В сосуд кладут кусок льда массой $m_л$ и заливают порцией воды массой $m_в$. На диаграмме показаны области с указанием конечного состояния содержимого сосуда в зависимости от температуры куска льда $t_л \in [-100\,^{\circ}\mathrm{C}; 0\,^{\circ}\mathrm{C}]$ и температуры порции воды $t_в \in [0\,^{\circ}\mathrm{C}; 100\,^{\circ}\mathrm{C}]$.  Известно, что в диапазоне $[-100\,^{\circ}\mathrm{C}; 0\,^{\circ}\mathrm{C}]$ удельная теплоёмкость льда зависит от его температуры по закону: $c_л (t_л )=c+\alpha t_л$, где $c = 2100 ~Дж/(кг \cdot ^{\circ}\mathrm{C})$, $t_л$ — температура льда в градусах Цельсия, а $\alpha$ — некоторая постоянная величина. Удельная теплоёмкость воды $2c=4200 ~Дж/(кг\cdot ^{\circ}\mathrm{C})$, а удельная теплота плавления $\lambda=336 ~кДж/кг=2cT$, где $T=80\,^{\circ}\mathrm{C}$. Теплоёмкостью сосуда и тепловыми потерями пренебречь.
Определите $\alpha$ и $\gamma=m_л/m_в$.
Качественно начертите аналогичную диаграмму конечного состояния содержимого сосуда в зависимости от температуры куска льда $t_л \in [-100~^{\circ}\mathrm{C}; 0~^{\circ}\mathrm{C}]$ и температуры порции воды $t_в \in [0~^{\circ}\mathrm{C}; 100~^{\circ}\mathrm{C}]$, но при равных массах льда и воды $m_л = m_в$. Укажите на диаграмме характерные точки.
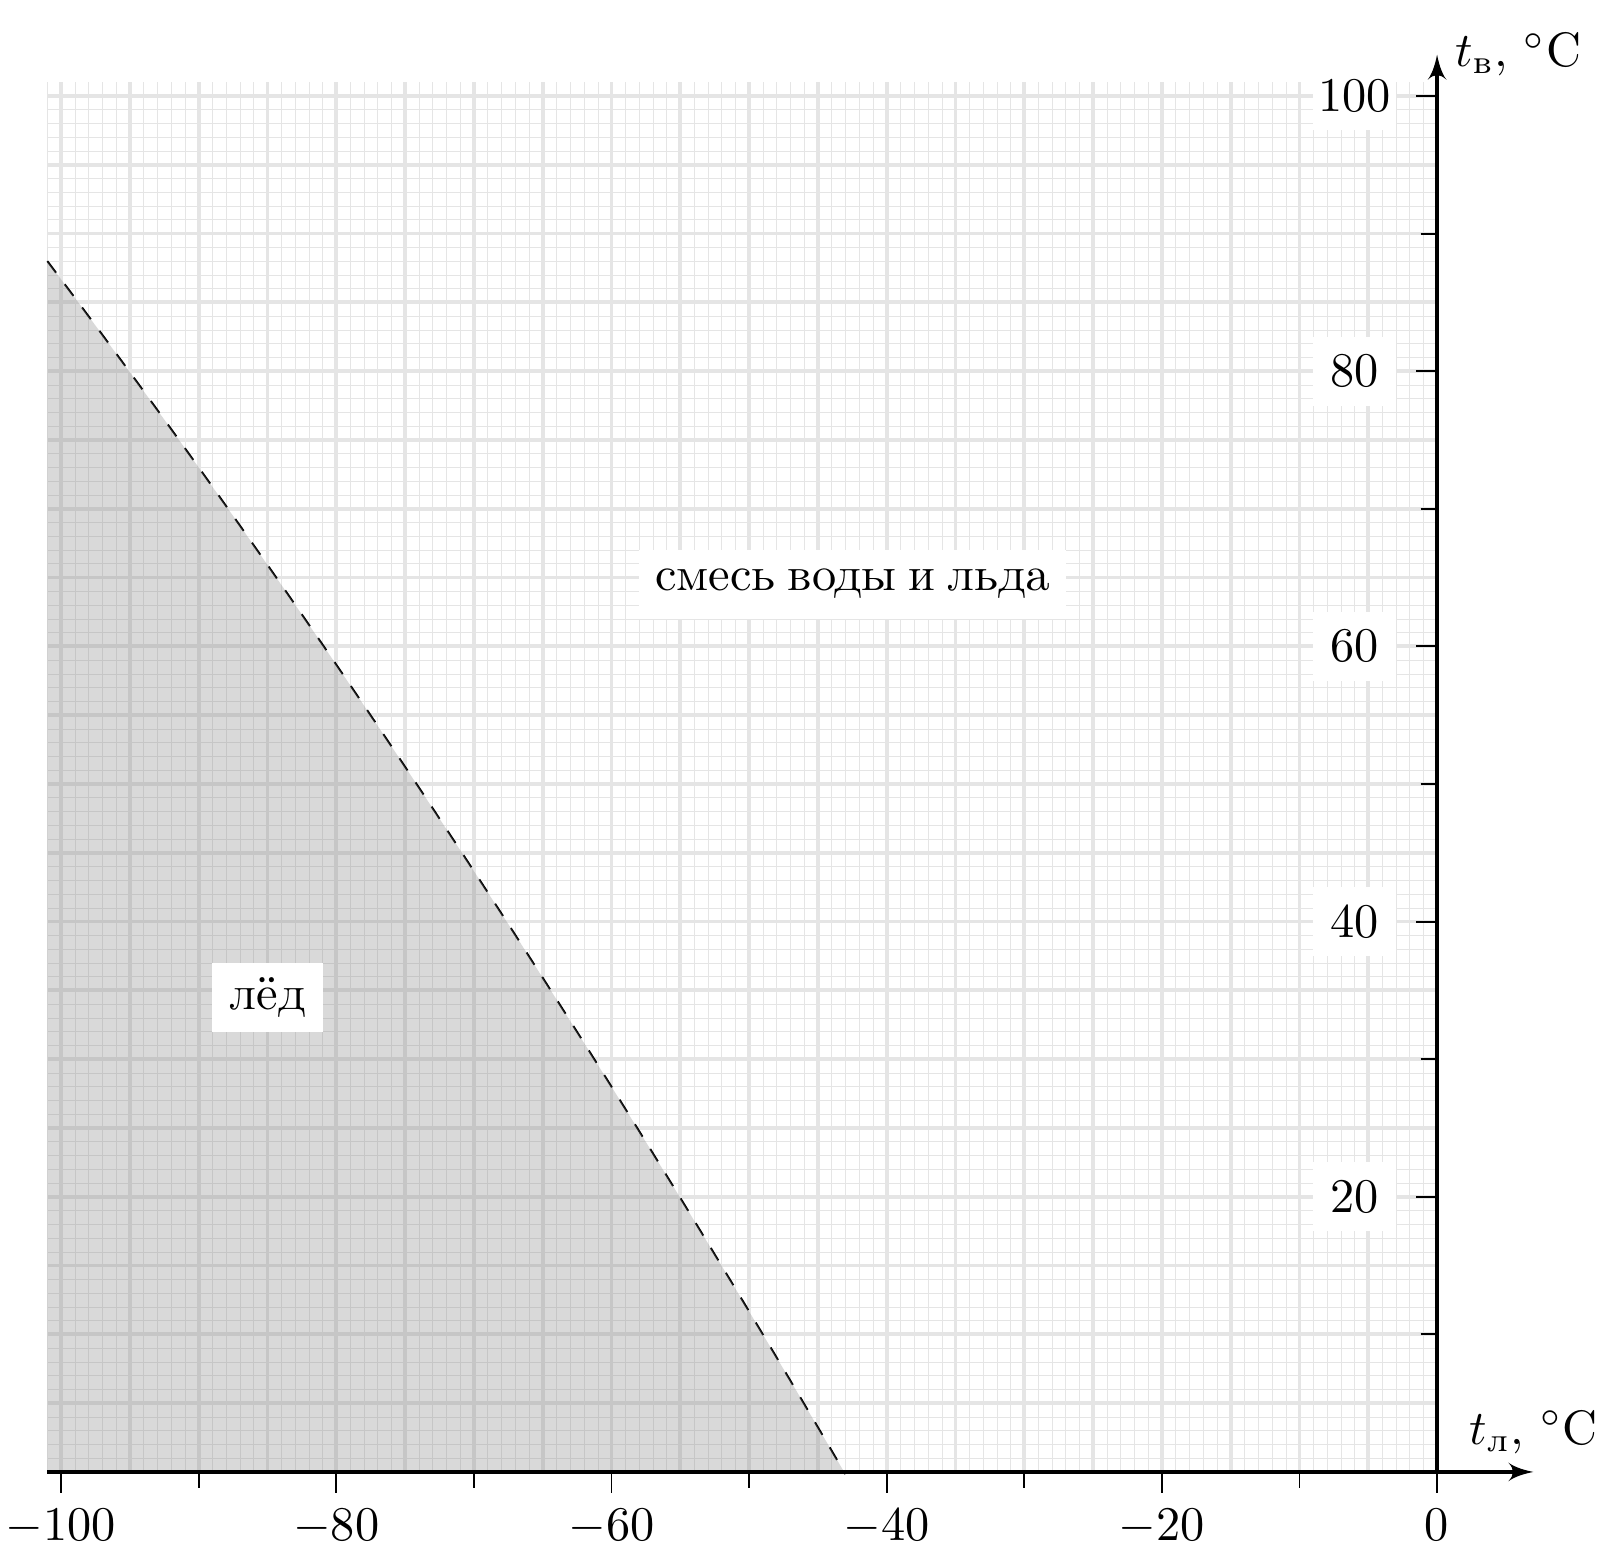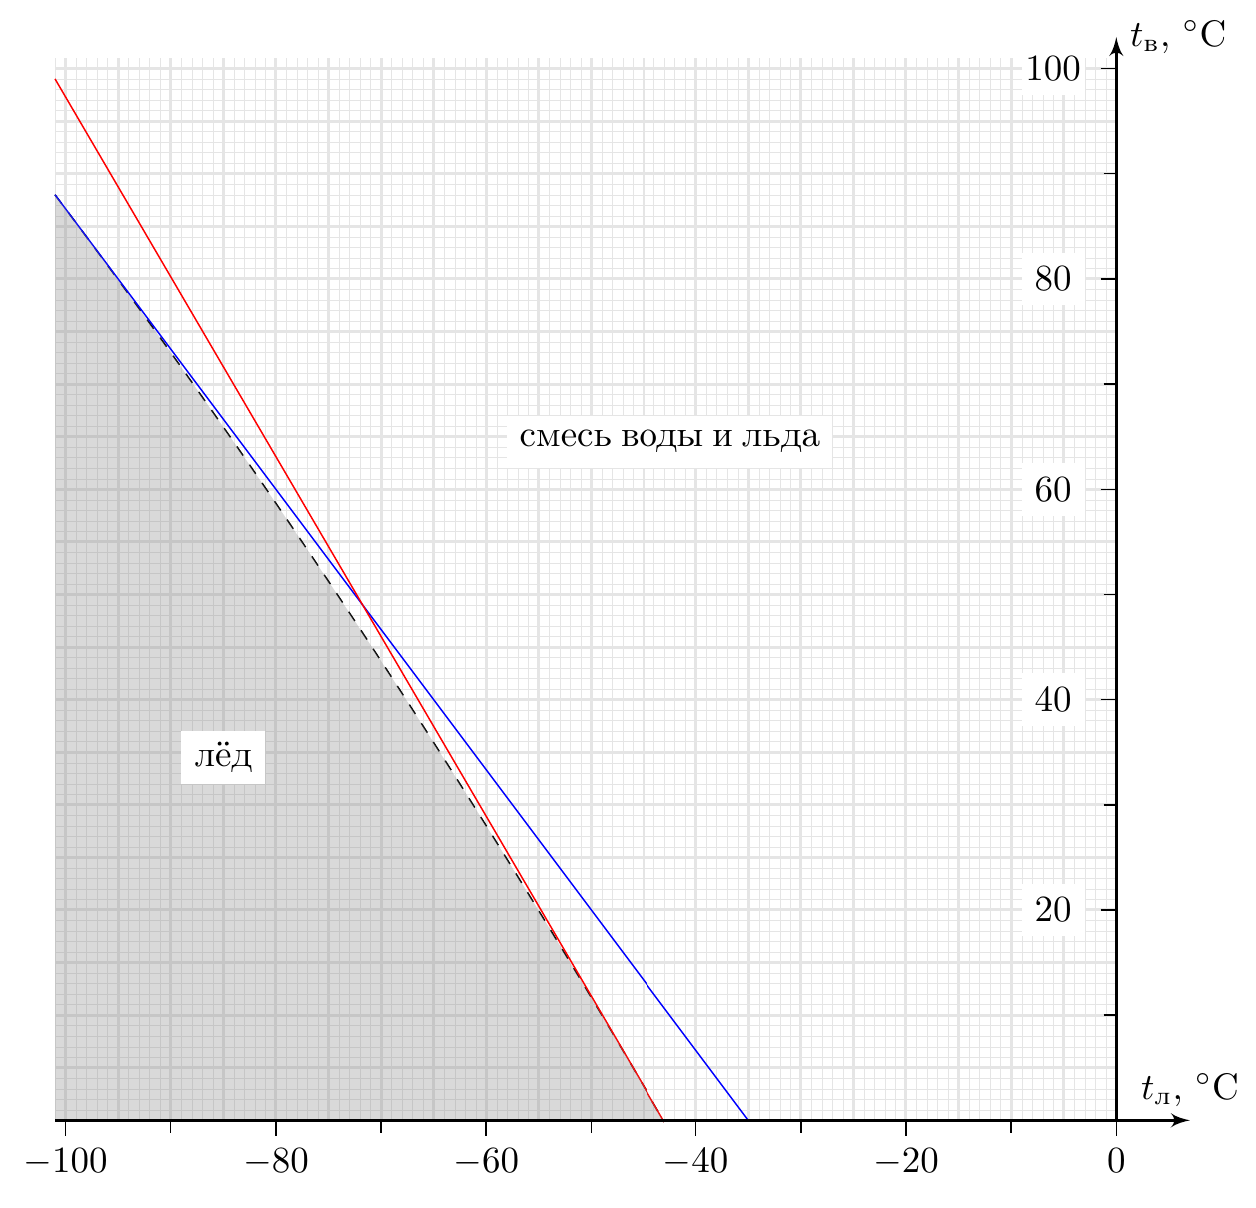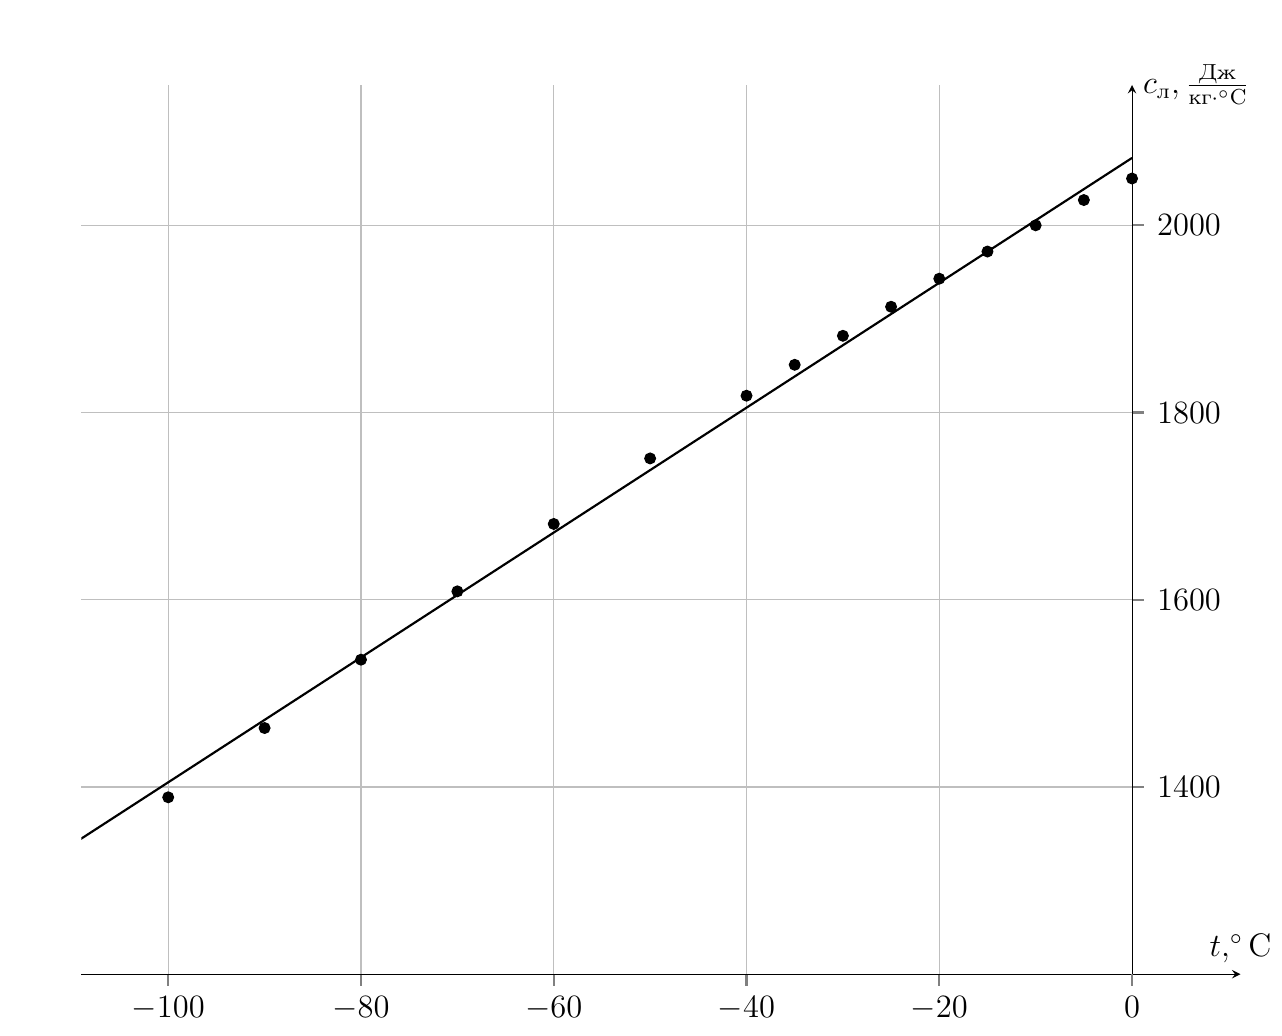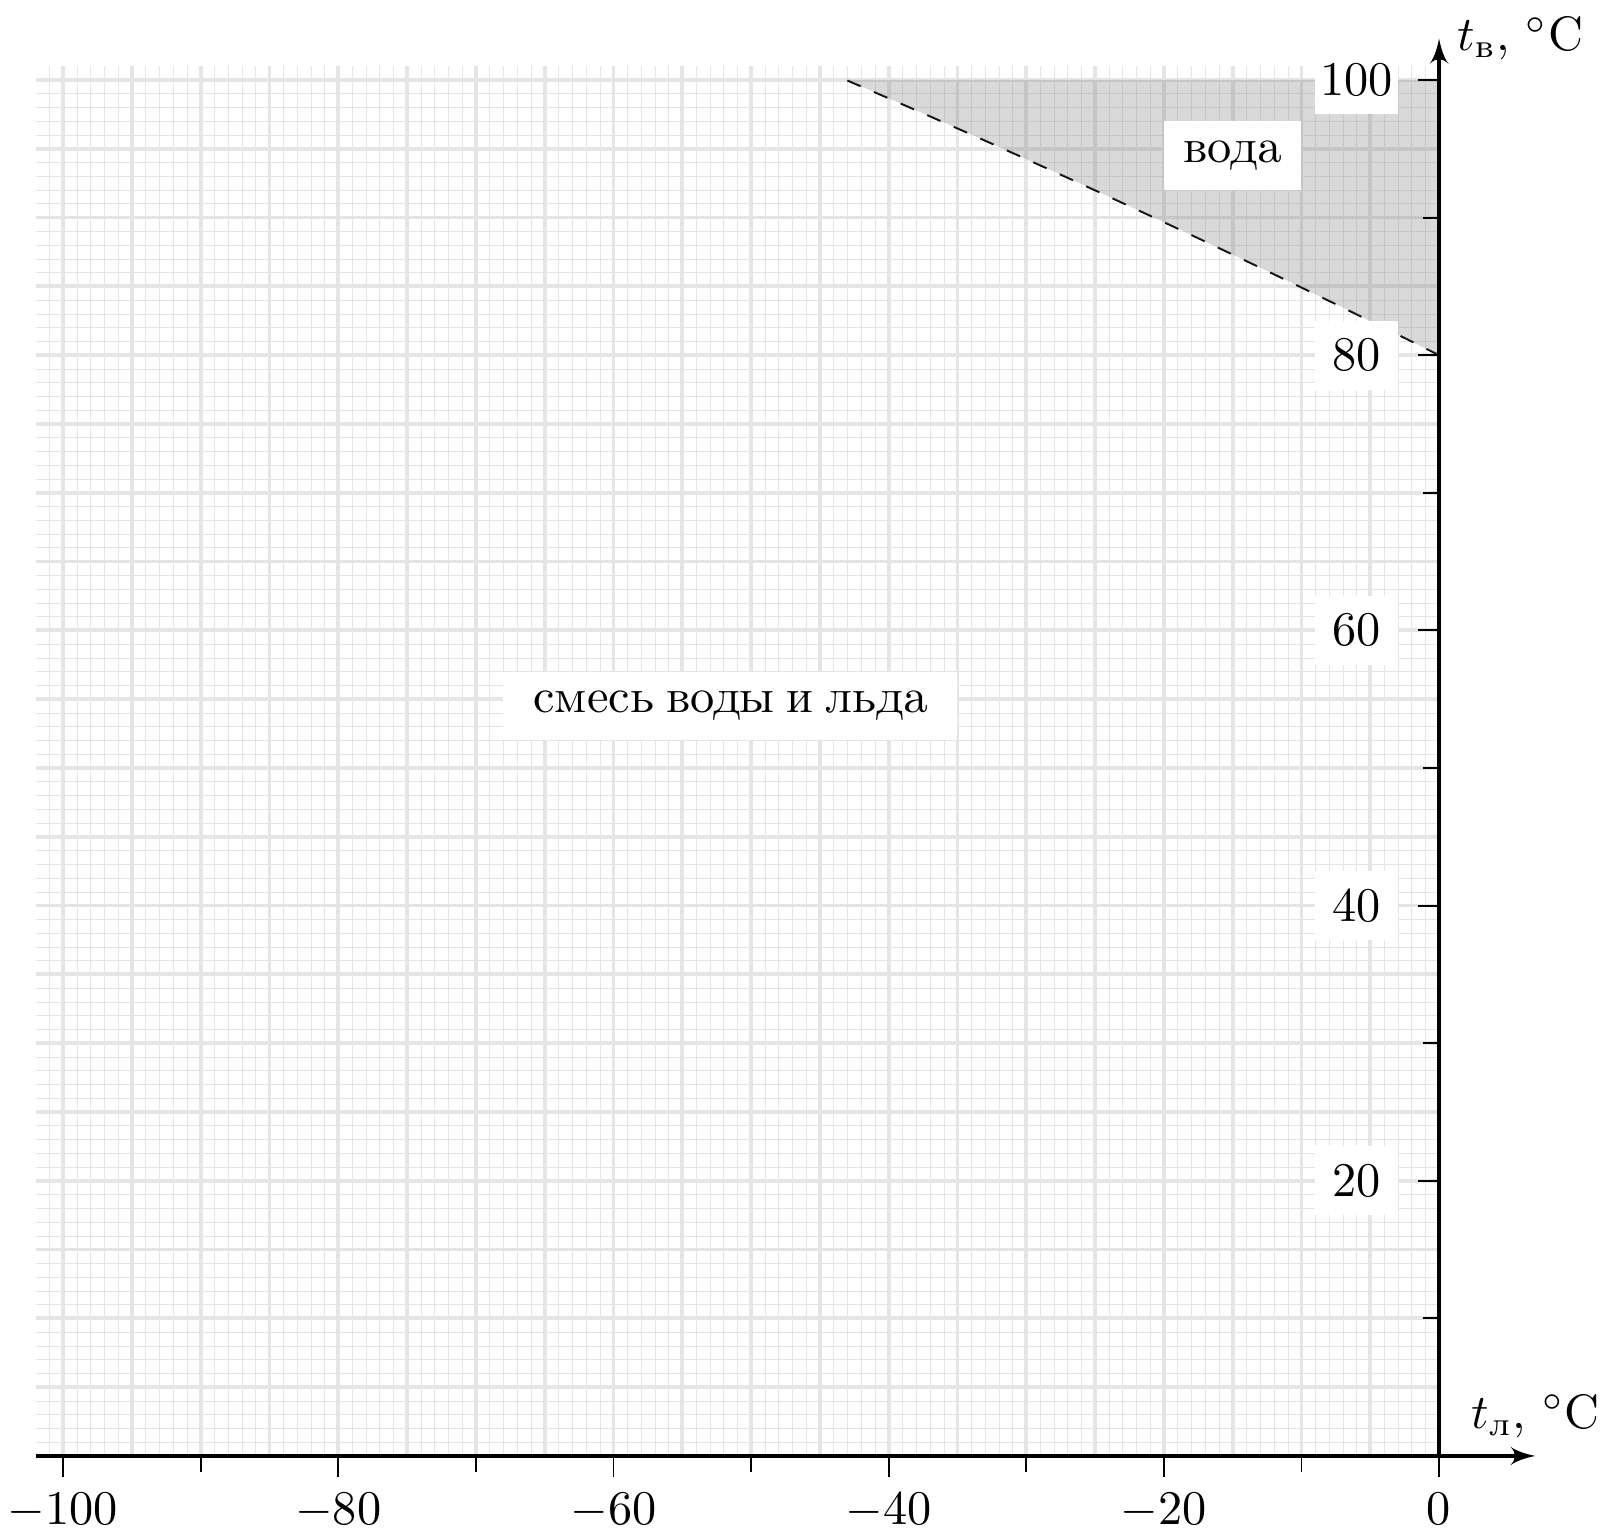
Определите $\alpha$ и $\gamma=m_л/m_в$.
Решение: Первый способ. Пунктирная линия на диаграмме, разделяющая состояния "лёд" и "смесь воды и льда", соответствует льду при температуре плавления $0\,^{\circ}\mathrm{C}$. Выведем уравнение данной линии. Количество теплоты, которое вода отдаёт при остывании до $0\,^{\circ}\mathrm{C}$ и кристаллизации: $Q_{отд} = 2c m_в t_в + m_в \lambda$. Средняя удельная теплоёмкость льда при нагревании от $t_л$ до $0\,^{\circ}\mathrm{C}$ равна $c_{ср} = \frac{c + (c+\alpha t_л)}{2} = c + \frac{\alpha t_л}{2}$. Тогда количество теплоты, необходимое для нагревания льда до $0\,^{\circ}\mathrm{C}$ равно $Q_{получ} = c_{ср}m_л(-t_л) = -(c+\frac{\alpha t_л}{2})m_лt_л$. Так как тепловых потерь нет, $Q_{отд} = Q_{получ}$. Используя обозначения $\gamma=m_л/m_в$ и $\lambda=2cT$, получим искомую зависимость: \[t_в(t_л) = -T - \frac{\gamma t_л}{2} - \frac{\alpha\gamma t_л^2}{4c}.\tag{1}\]Подставив в уравнение $(1)$ точки $(-95; 80)$ и $(-55;20)$ из диаграммы, в которых пунктирная линия хорошо попадает на узлы координатной сетки, получим \[\gamma = 4{,}0\] \[\alpha = 7{,}0~Дж/(кг\cdot (^{\circ}\mathrm{C)}^2)\] Второй способ. Пунктирная линия на диаграмме, разделяющая состояния "лёд" и "смесь воды и льда", соответствует льду при температуре плавления $0\,^{\circ}\mathrm{C}$. Найдём угловой коэффициент касательной, проведённой к этой пунктирной линии, в точке $(t_л; t_в)$. Пусть кусок льда взят при температуре $t_л -\Delta t_л (\Delta t_л \ll t_л)$. Определим, на сколько градусов $\Delta t_в$ теплее необходимо взять воду, чтобы содержимым сосуда был лёд при $0\,^{\circ}\mathrm{C}$. Дополнительное количество теплоты, необходимое для плавления льда равно $\Delta Q_л = c_л(t_л) m_л \Delta t_л$. Это тепло берётся из-за более теплой воды $\Delta Q_в = 2c m_в \Delta t_в$. Так как тепловых потерь нет, $\Delta Q_в = \Delta Q_л$. Модуль углового коэффициента касательной \[k = \frac{\Delta t_в}{\Delta t_л} = \frac{c_л(t_л) m_л}{2сm_в} = \frac{\gamma}{2} (1 + \frac{\alpha}{c}t_л)\tag{1*}\]Этот же результат можно было получить дифференцированием по $t_л$ выражения $(1)$, полученного в первом методе решения.Подставив в уравнение $(1^*)$ значения для модулей угловых коэффициентов касательных $k_1 = |\frac{80 - 20}{(-90) - (-55)}| = 1{,}714$ и $k_2 = |\frac{80 - 0}{(-95) - (-35)}| = 1{,}333$, проведенных к точкам пунктирной линии $t_л^{(1)} = -43\,^{\circ}\mathrm{C} $ и $t_л^{(2)} = -100\,^{\circ}\mathrm{C}$ соответственно, получим \[\gamma = 4{,}0\] \[\alpha = 7{,}0~Дж/(кг\cdot (^{\circ}\mathrm{C)}^2)\]  Реальная зависимость (табличные данные) удельной теплоёмкости льда от его температуры имеет такой вид (см. рисунок).

Качественно начертите аналогичную диаграмму конечного состояния содержимого сосуда в зависимости от температуры куска льда $t_л \in [-100~^{\circ}\mathrm{C}; 0~^{\circ}\mathrm{C}]$ и температуры порции воды $t_в \in [0~^{\circ}\mathrm{C}; 100~^{\circ}\mathrm{C}]$, но при равных массах льда и воды $m_л = m_в$. Укажите на диаграмме характерные точки.
Решение: В диаграмме, данной в условии, масса льда была в 4 раза больше массы воды, поэтому конечным состоянием содержимого сосуда не могла быть вода. В данном же пункте задачи, возможно, что конечным состоянием содержимого сосуда может быть и вода.Найдем уравнение линии, соответствующей воде при $0\,^{\circ}\mathrm{C}$.Количество теплоты, которое вода отдаёт при остывании до $0\,^{\circ}\mathrm{C}$: $Q_{отд} = 2c m_в t_в$.Количество теплоты, необходимое для нагревания льда до $0\,^{\circ}\mathrm{C}$ и его плавления: $Q_{получ} = -(c+\frac{\alpha t_л}{2})m_лt_л + m_л \lambda$.Из уравнения $Q_{отд} = Q_{получ}$ получим искомую зависимость:\[t_в(t_л)= \gamma T - \frac{\gamma t_л}{2} - \frac{\alpha\gamma t_л^2}{4c}\tag{2}\]Если свободный член в уравнении $(2)$ меньше температуры кипения воды $100\,^{\circ}\mathrm{C}$, то на диаграмме будет область, соответствующая состоянию "вода". Это наш случай, так как $\gamma_0=\frac{m_л}{m_в}=1 < \frac{100\,^{\circ}\mathrm{C}}{80\,^{\circ}\mathrm{C}}$.В градусах Цельсия уравнение $(2)$ примет вид \[t_в(t_л)= 80 - \frac{t_л}{2} - \frac{t_л^2}{1200}\tag{2*}\]Найдём характерные точки, соответствующие данной зависимости. Одна из точек очевидна — $(0\,^{\circ}\mathrm{C}; 80\,^{\circ}\mathrm{C})$. Вторую точку найдём как точку пересечения с прямой $t_в(t_л) = 100\,^{\circ}\mathrm{C}$: $$100 = 80 - \frac{t_л}{2} - \frac{t_л^2}{1200}$$Решение этого квадратного уравнения даёт $t_л \approx -43\,^{\circ}\mathrm{C}$ (второй корень не попадает в разрешённый диапазон $[-100\,^{\circ}\mathrm{C};0\,^{\circ}\mathrm{C}]$). Итак, вторая характерная точка — $(-43\,^{\circ}\mathrm{C}; 100\,^{\circ}\mathrm{C})$.Покажем, что на нашей диаграмме не будет состояния "лёд". Действительно, условие пересечения линии, соответствующей льду при $0\,^{\circ}\mathrm{C}$, с осью абсцисс имеет вид\[0 = -T - \frac{ t_л}{2} - \frac{\alpha t_л^2}{4c}\]То есть точка пересечения $t_л$ такова, что $ -T - \frac{ t_л}{2} > 0 \Leftrightarrow t_л < -160\,^{\circ}\mathrm{C}$. Таким образом, на рассматриваемой области $[-100\,^{\circ}\mathrm{C};0\,^{\circ}\mathrm{C}]$ пересечения нет, а значит и нет состояния чистого льда на диаграмме.Вид искомой диаграммы изображен на рисунке.
Темы:
T, Термодинамика, Теплоемкость, Всероссийские, Фазовый переход, Теплота, Обработка графика